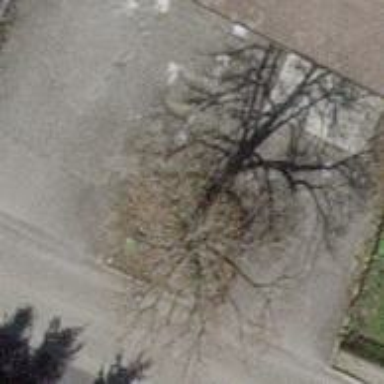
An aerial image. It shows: Urban area featuring tree as natural element.